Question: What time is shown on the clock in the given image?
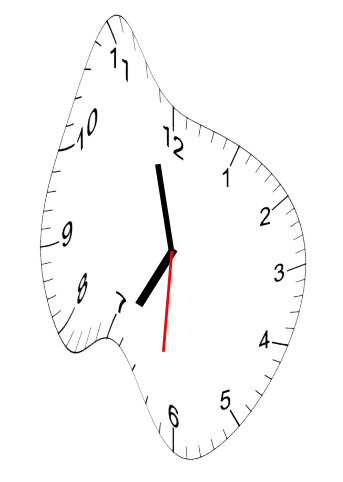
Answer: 06:57:31